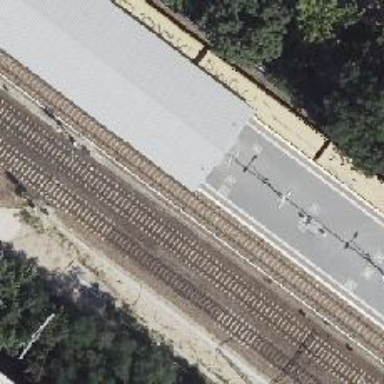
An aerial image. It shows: Platform edge at railway station.